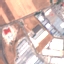
Label: Industrial